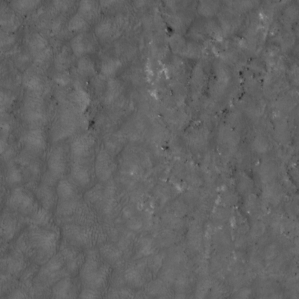
Label: non_frost